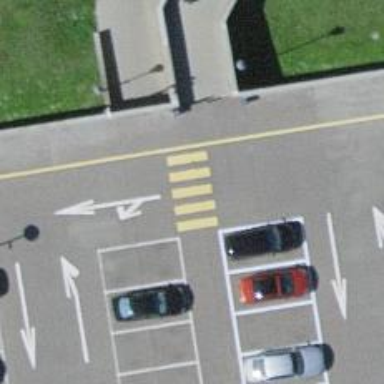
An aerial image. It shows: Zebra crossing on the road.